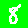
Digit: 8